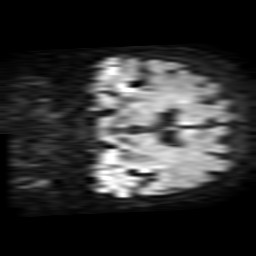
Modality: TRACE
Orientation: coronal
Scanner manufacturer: philips
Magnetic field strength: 3 T
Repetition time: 4.05 s
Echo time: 0.05933 s